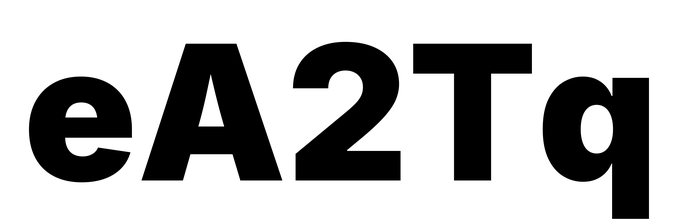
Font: Inter_Black